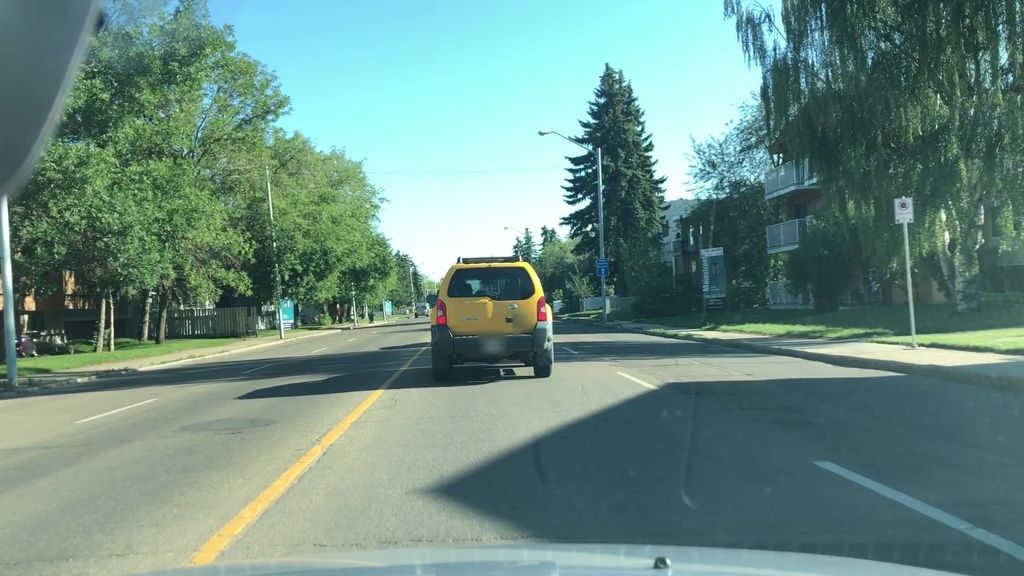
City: edmonton